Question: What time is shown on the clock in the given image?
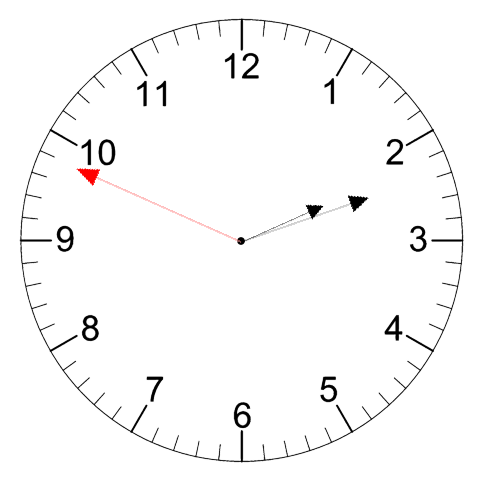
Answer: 02:11:49